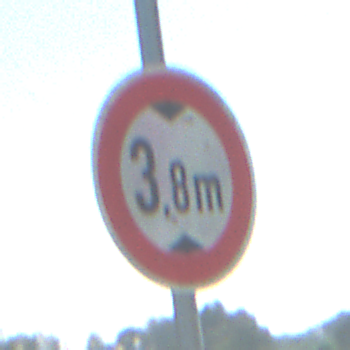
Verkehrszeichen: TatsaechlicheHoehe
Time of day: MorningAfternoon
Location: Outdoor (Special)
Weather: Clear
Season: NotSpecified
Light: Natural